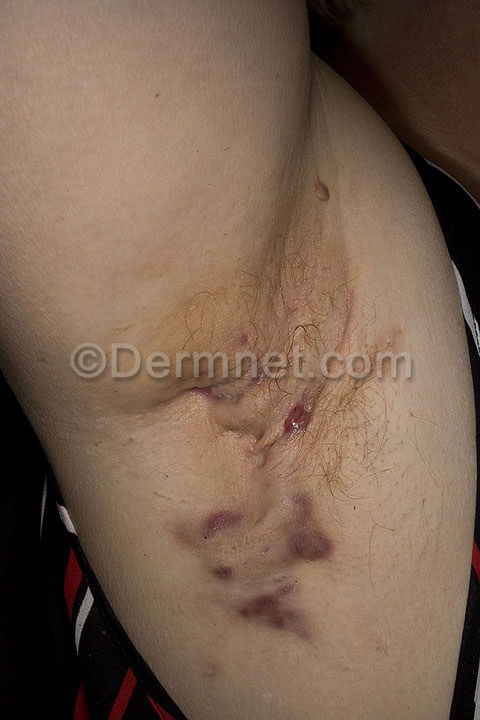
Disease: Acne and Rosacea Photos